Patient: sex M, age 71
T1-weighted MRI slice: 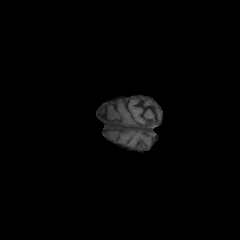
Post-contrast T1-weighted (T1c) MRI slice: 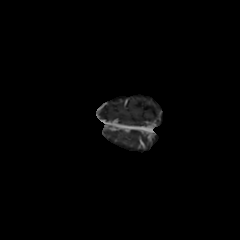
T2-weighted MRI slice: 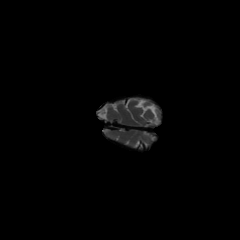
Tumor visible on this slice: no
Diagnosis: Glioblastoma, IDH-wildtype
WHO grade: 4